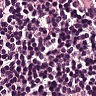
Metastatic tissue present: yes